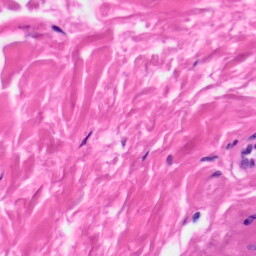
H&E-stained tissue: Skin